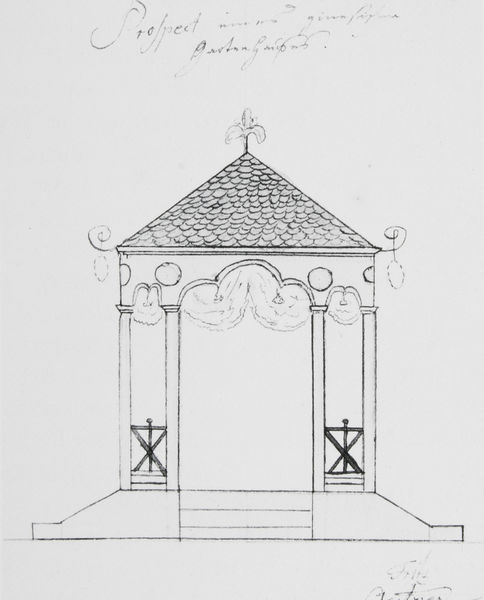
Titel: Kinderzeichnung eines chinesischen Gartenhauses
Künstler: Friedrich von Gärtner
Standort: München
Institution: Architekturmuseum der Technischen Universität
Schlagwörter: weiß, grau, schwarz, skizze, säule, säulen, zeichnung, dach, gebäude, haus, park, parkanlage, zaun, ornament, architektur, barock, sockel, signatur, vorhang, gitter, blatt, bühne, front, dachziegel, garten, balkon, schrift, papier, ansicht, bogen, studie, ziegel, treppe, treppen, könig, inschrift, schmal, ornamente, stuck, geländer, stufe, stufen, zinnen, bögen, treppenstufen, tusche, buch, zettel, kreuz, schlicht, schwarzweiß, text, kiosk, bleistift, entwurf, lilie, altar, kapitelle, kapitell, schnörkel, schiefer, konstruktion, frontansicht, treppenstufe, plan, tempel, pavillon, pavillion, verspielt, handschrift, schindeln, schindel, kapitel, kleeblatt, aufriss, tympanon, bauplan, palladio, tempietto, gartenanlage, prospekt, bekrönung, spitzdach, taufbecken, architektir, projekt, planung, medaillons, gartenhaus, zeigel, luftig, dachschindel, teehaus, prospect, verschnörkelt, saülen, pakr, gadine, monoptorus, x, architektur,pavillon, gartenlaube, graifk, lusttempel, schmale, schlicjt, pojekt, pospekt